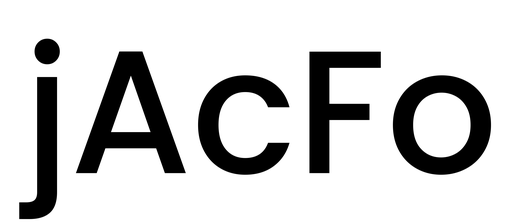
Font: Poppins-Medium